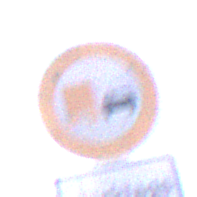
Verkehrszeichen: UeberholverbotKraftfahrzeuge
Zusatzzeichen unten: ZeitangabenMitBeschraenkungAufWochentage1
Umgebung: Outdoor, Nature
Tageszeit: MorningAfternoon
Wetter: Clear
Licht: Natural
Jahreszeit: NotSpecified
Kontrast: HighContrast